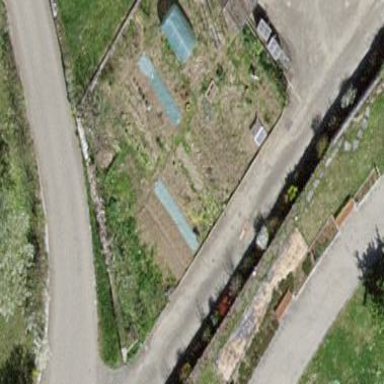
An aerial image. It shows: Area designated for allotments.